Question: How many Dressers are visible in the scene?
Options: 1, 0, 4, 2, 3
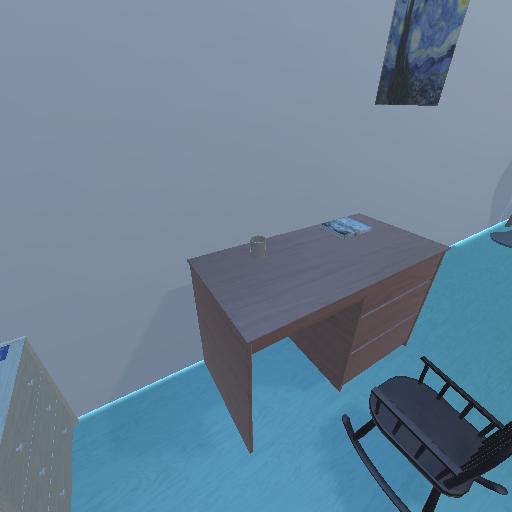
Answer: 1